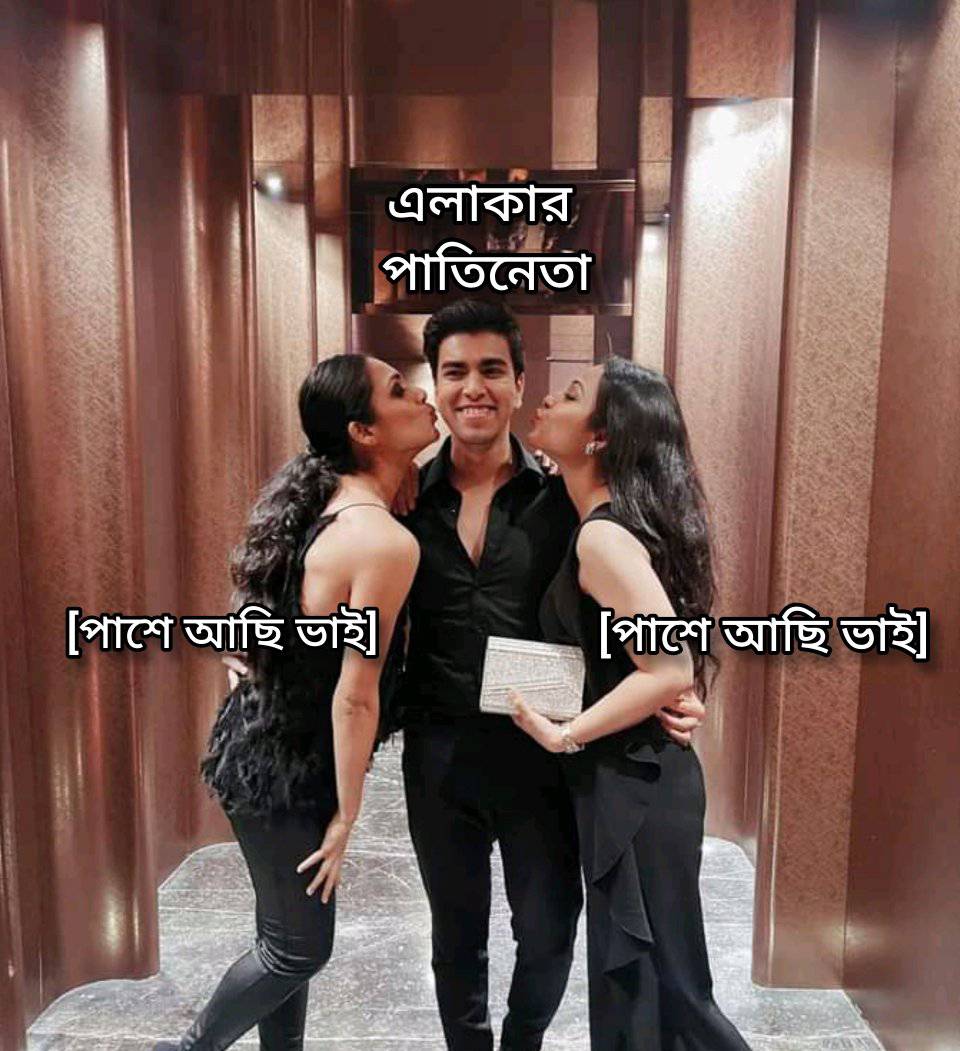
Text: পাশে আছি ভাই এলাকার পাতিনেতা পাশে আছি ভাই
Label: Hate
Hate category: Political
Targeted group: Organization